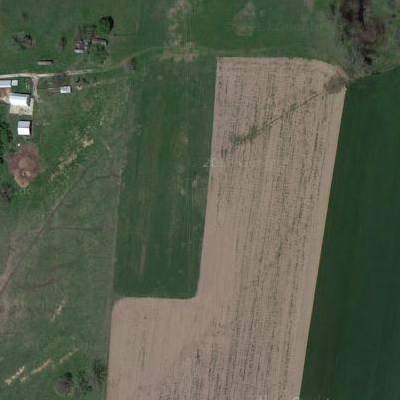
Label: aGrass